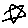
Label: star